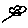
Label: flower